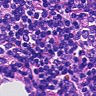
Metastatic tissue present: no